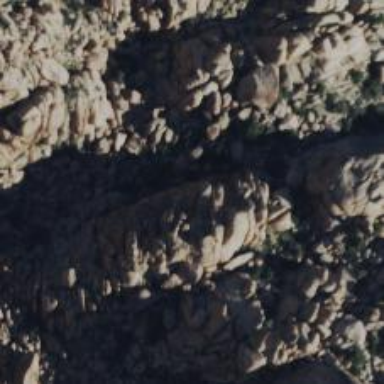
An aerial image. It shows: Natural cliff.